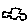
Label: car